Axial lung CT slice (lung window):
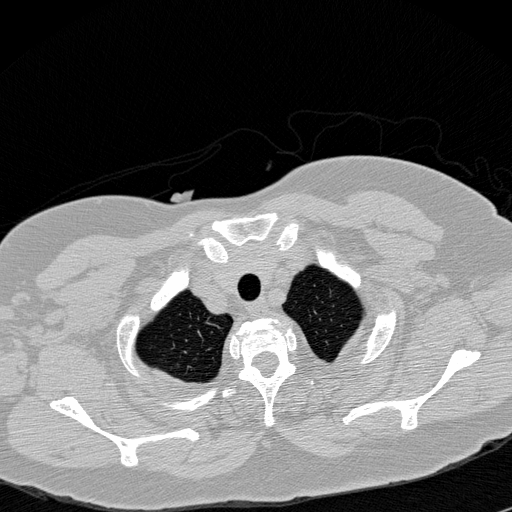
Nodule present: no